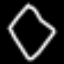
Label: diamond